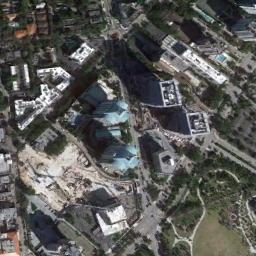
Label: commercial_area